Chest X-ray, AP view. Patient: 57 years old, sex M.
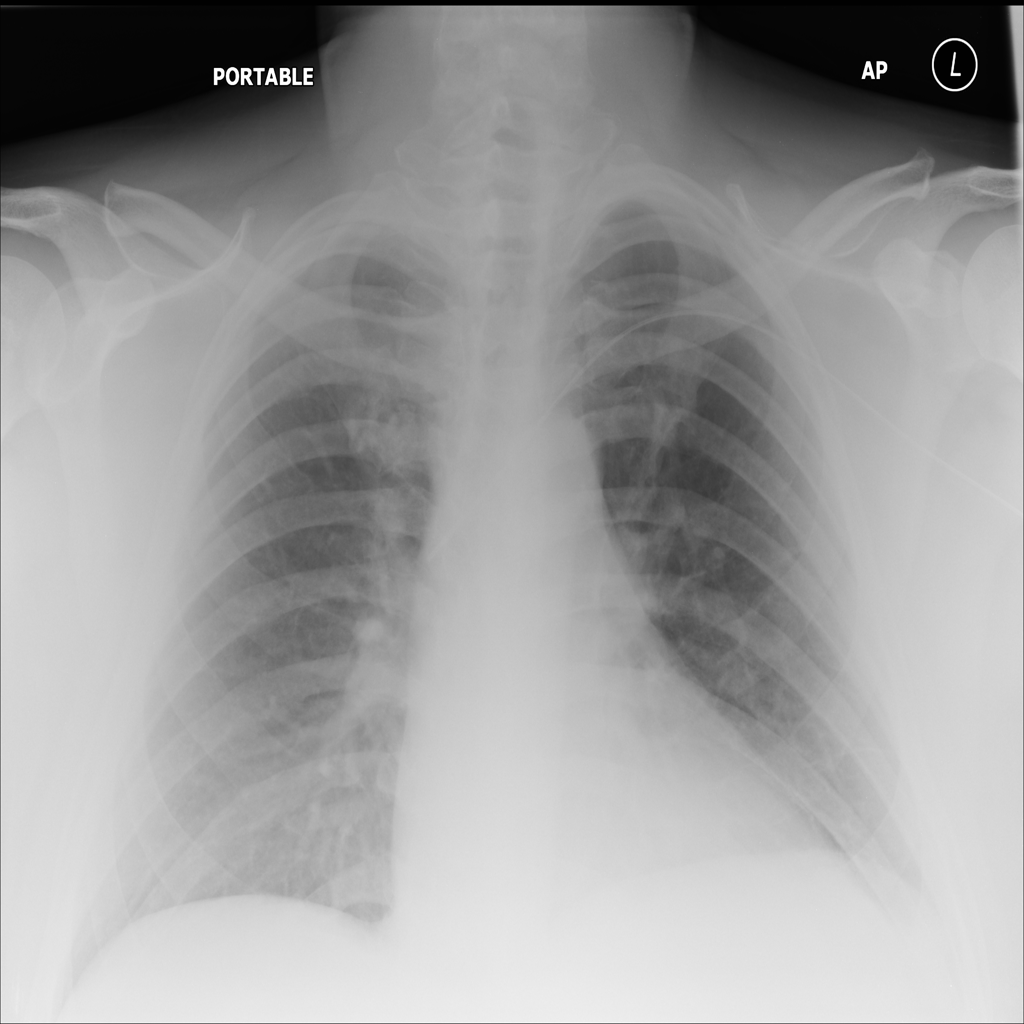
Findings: No Finding